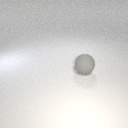
large gray rubber sphere